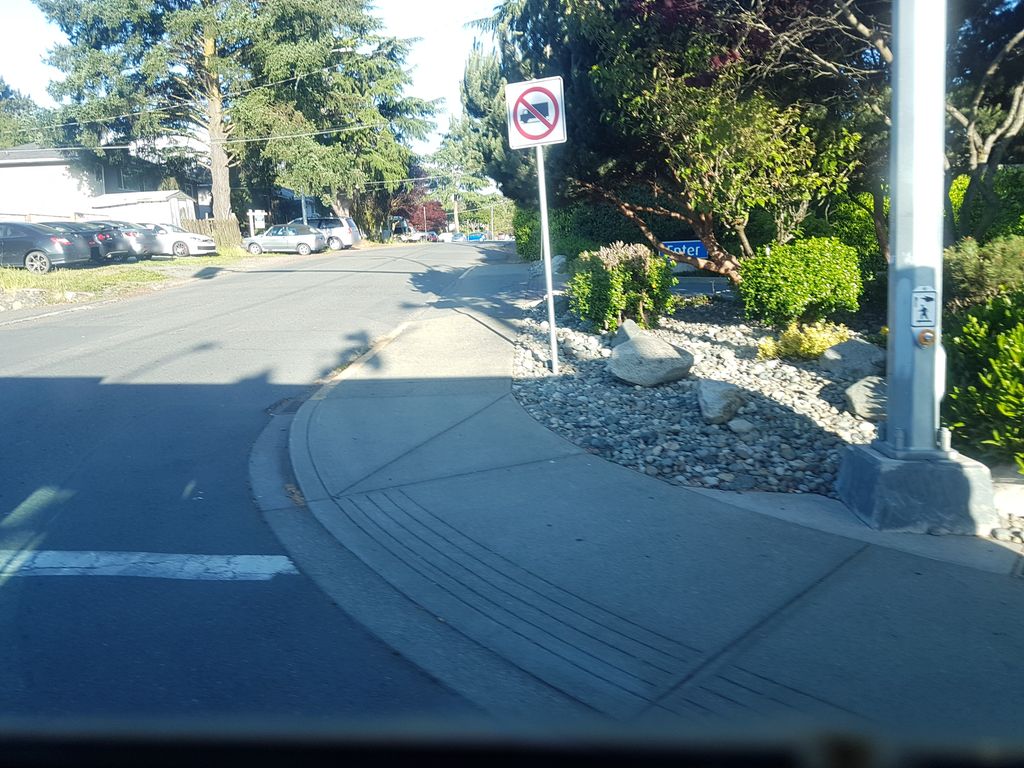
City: victoria